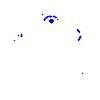
Particle: proton